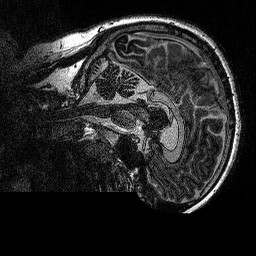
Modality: MP2RAGE
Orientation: sagittal
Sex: male
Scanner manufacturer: siemens
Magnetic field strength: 3 T
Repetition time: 5 s
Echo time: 0.00292 s